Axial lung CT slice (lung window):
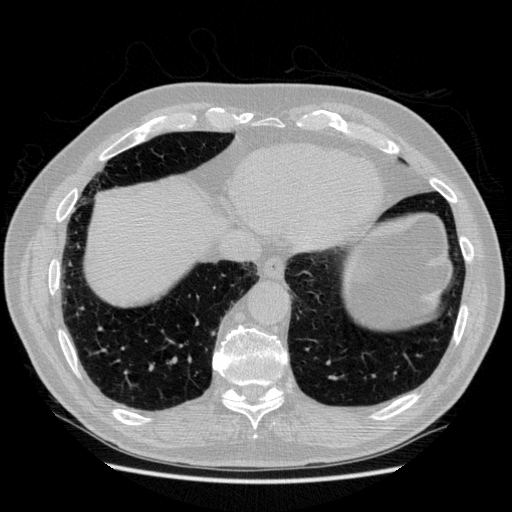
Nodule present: no